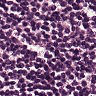
Metastatic tissue present: no